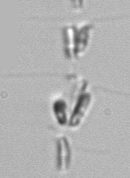
Label: Dinobryon